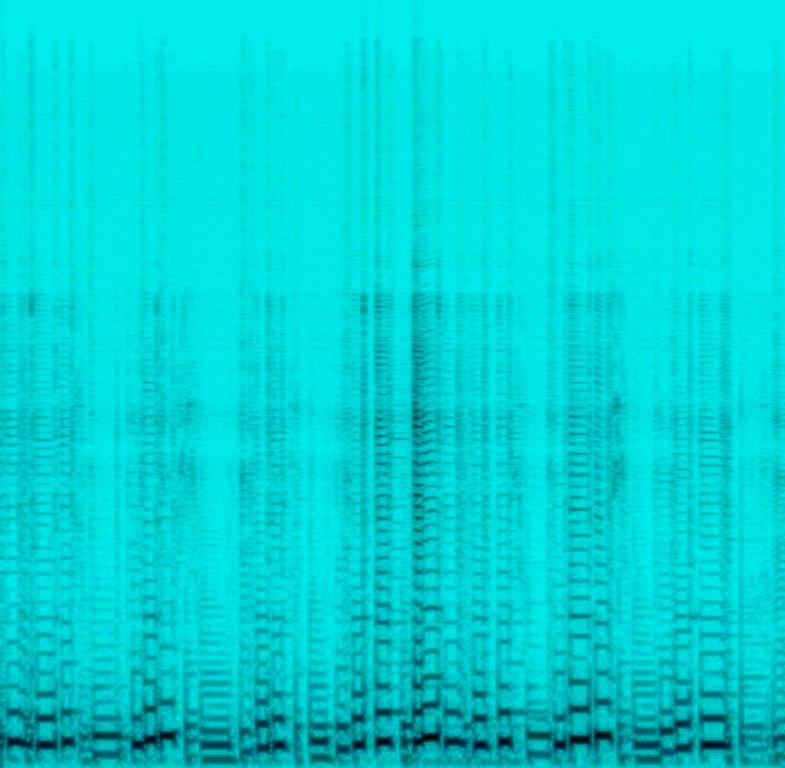
The low quality recording features a dynamic bass guitar playing. The recording is noisy.